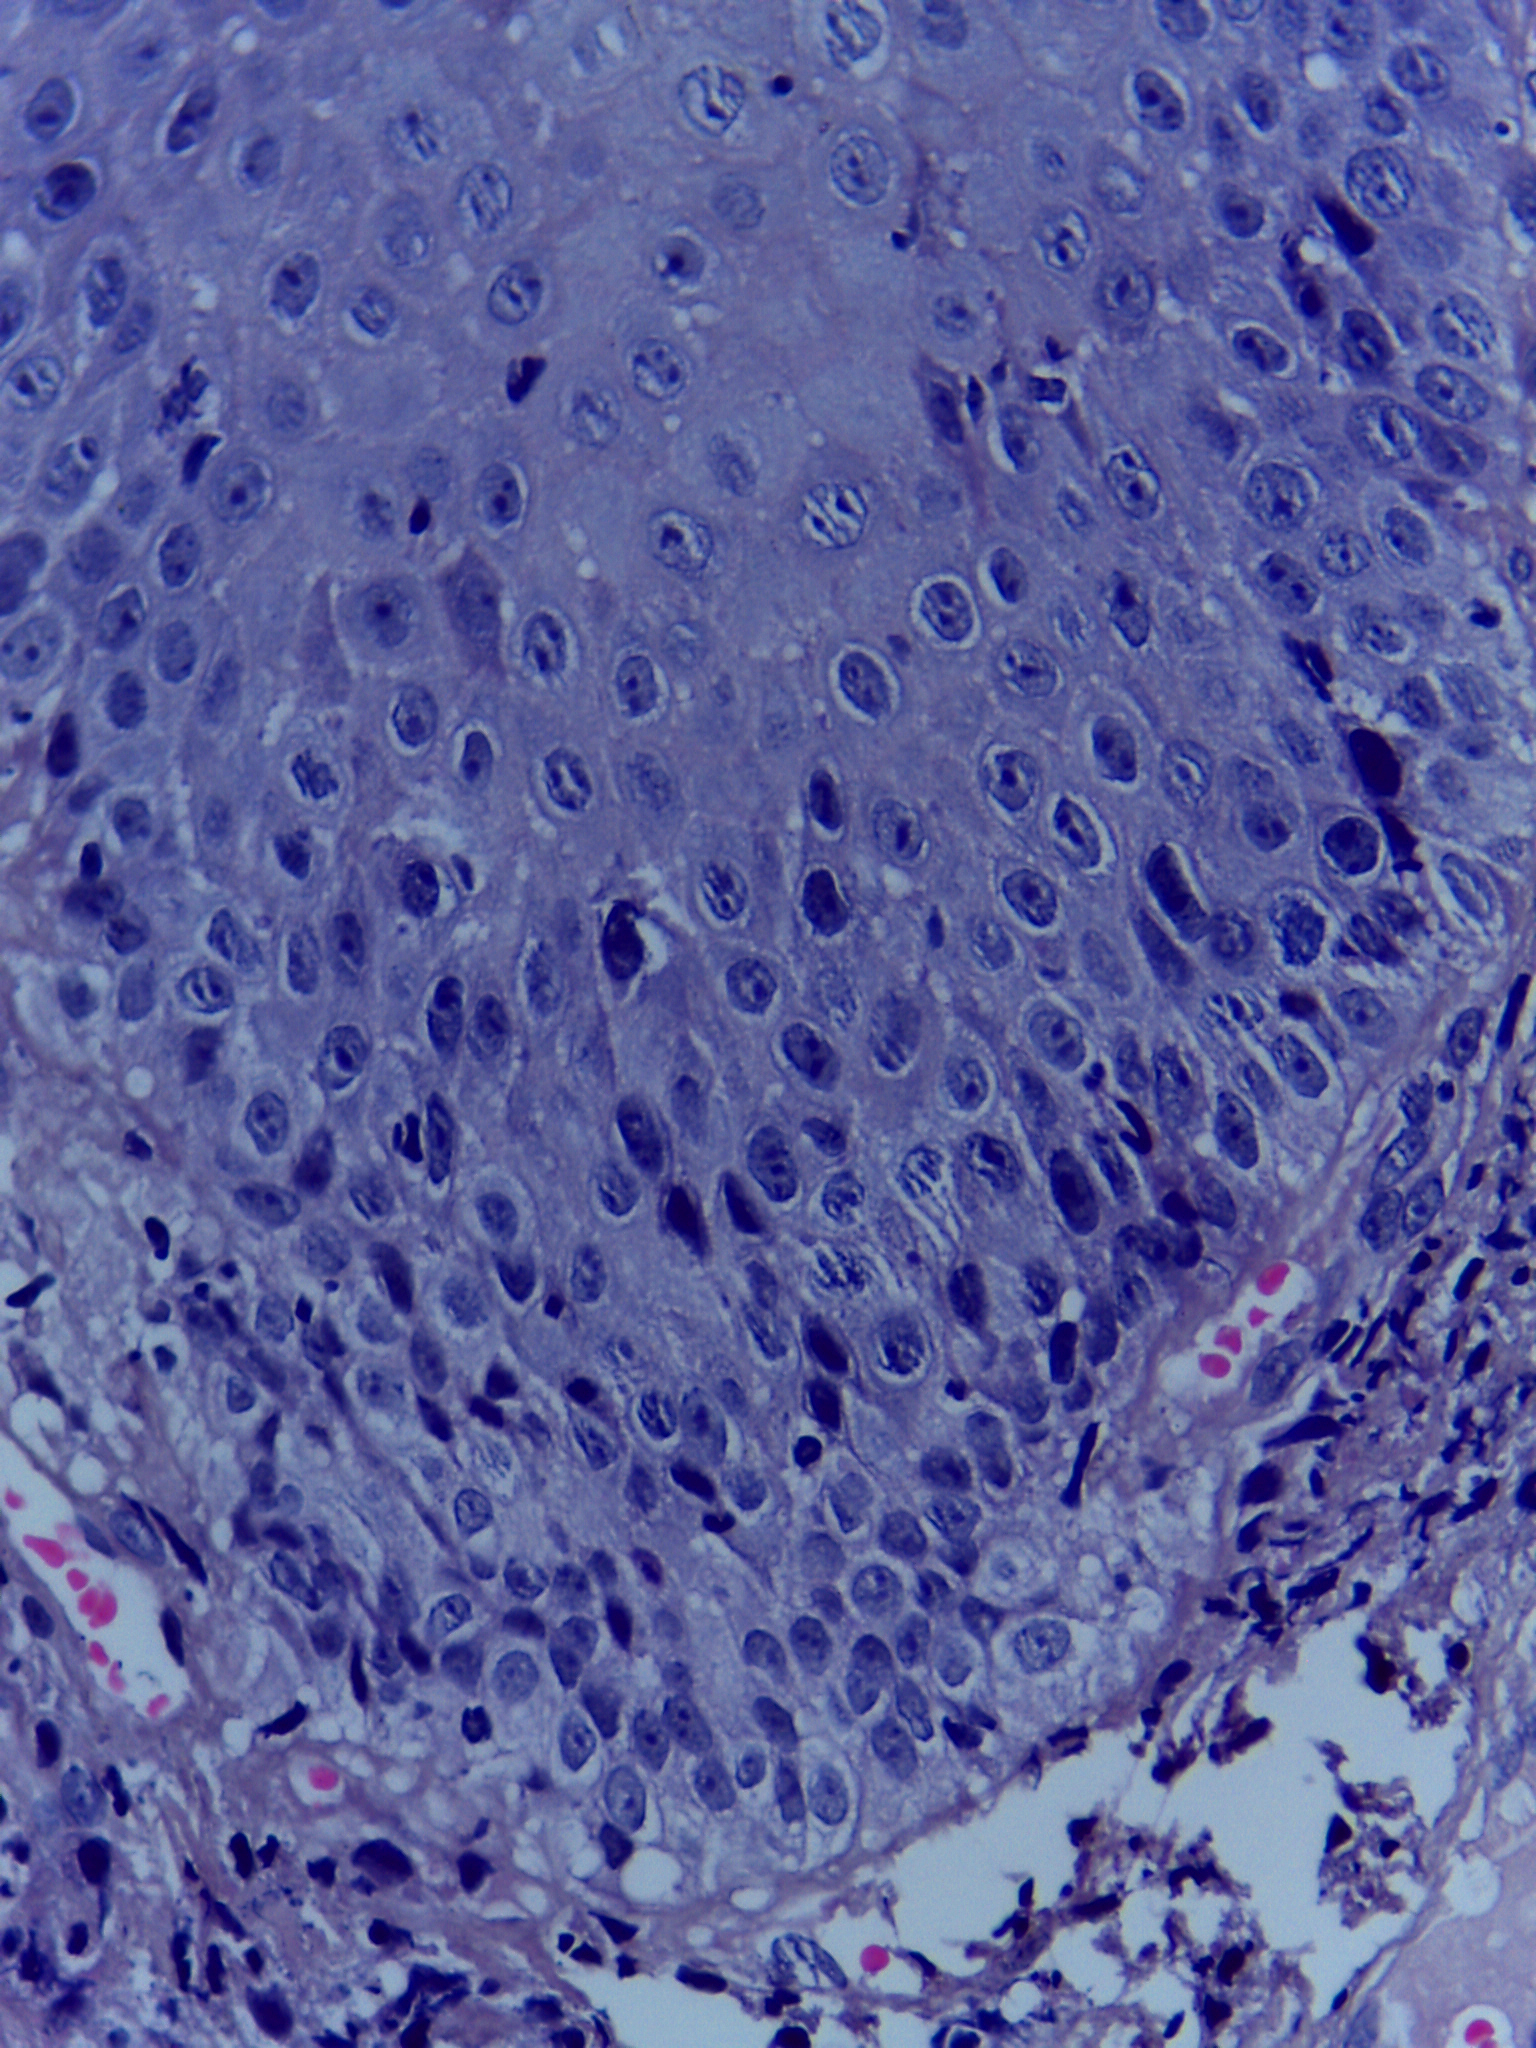
Diagnosis: Normal